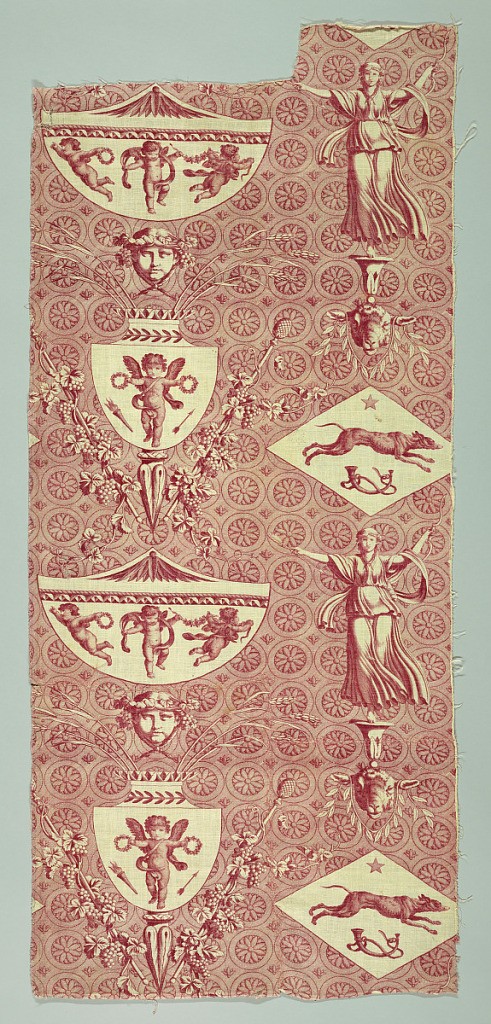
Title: Textile
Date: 1805–1810
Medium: cotton Technique: printed by engraved copper plate on plain weave
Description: Overall pattern of floral roundels overlaid with design showing vase forms with cupids, wheat sheaves, grape vines, a hunting hound, Diana with bow and arrow, masks and sheep heads.